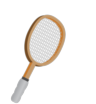
tennis racket